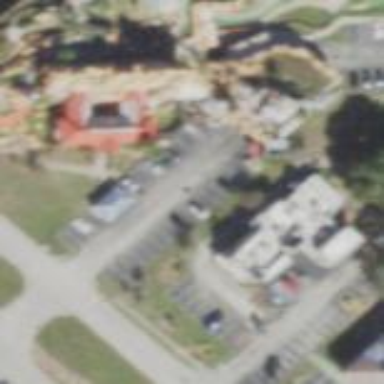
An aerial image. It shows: Miniature golf leisure land.